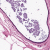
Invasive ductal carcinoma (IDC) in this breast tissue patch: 0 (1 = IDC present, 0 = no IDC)